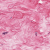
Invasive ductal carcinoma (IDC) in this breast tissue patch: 0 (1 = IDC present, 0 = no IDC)